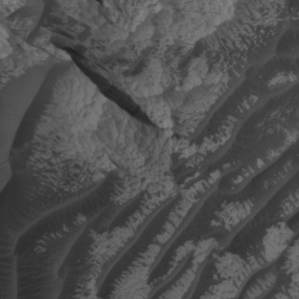
Label: non_frost